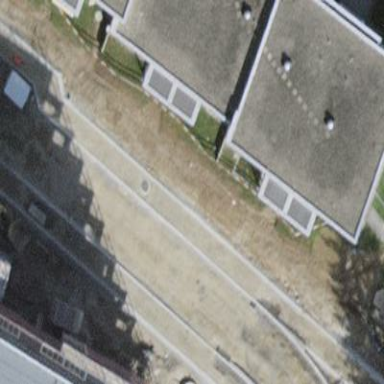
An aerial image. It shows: Flat roofed building.